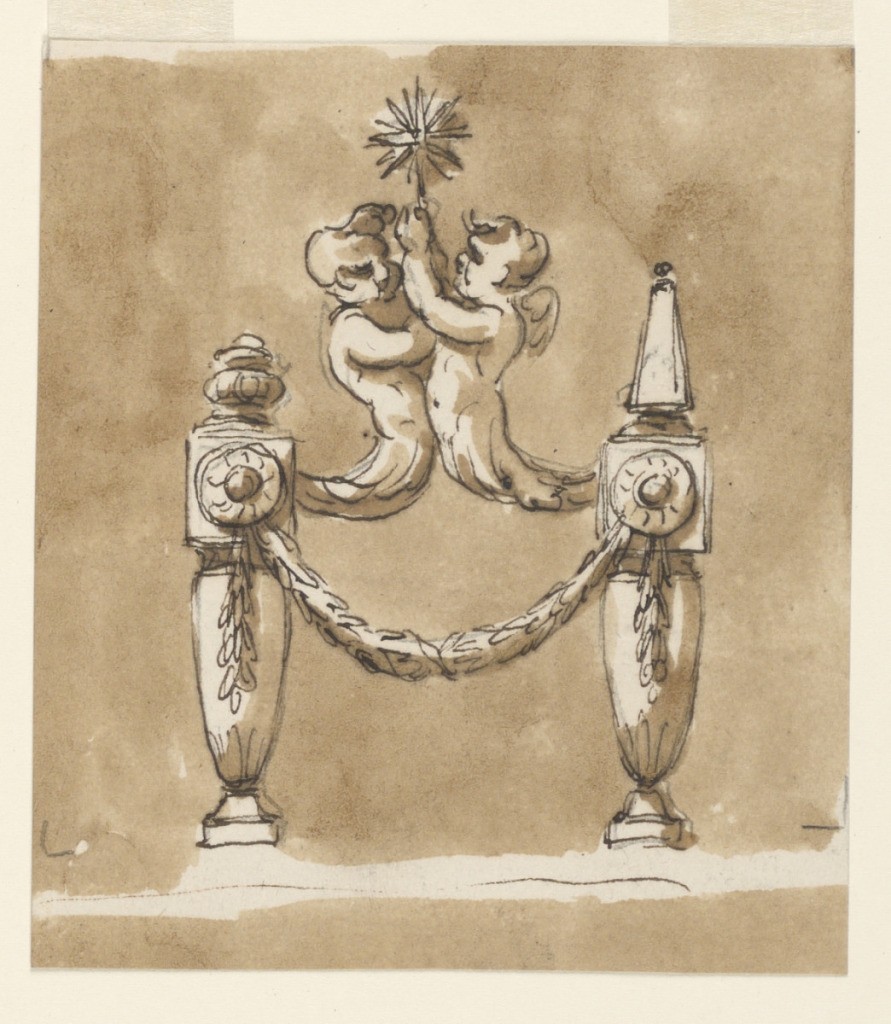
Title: Fender
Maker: Giuseppe Barberi, Italian, 1746–1809
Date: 1746–1809
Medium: Pen and brown ink, brush and brown wash, graphite on off-white laid paper
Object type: Drawing
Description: Fender.